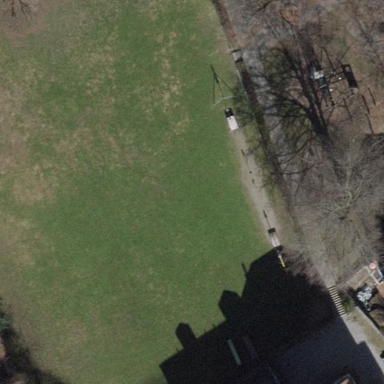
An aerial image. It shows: Park.